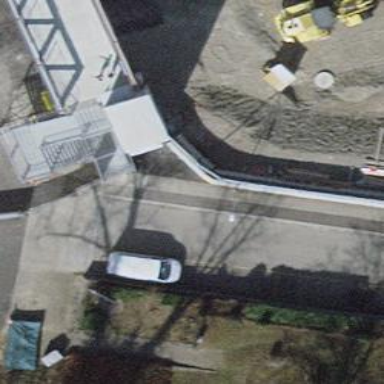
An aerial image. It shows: Traffic calming table.